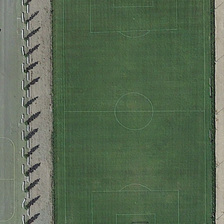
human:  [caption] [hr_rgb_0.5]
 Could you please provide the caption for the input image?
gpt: the playground is surrounded by dark green trees .

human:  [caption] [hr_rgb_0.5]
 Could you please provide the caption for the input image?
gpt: a football field is near a road with a line of small trees .

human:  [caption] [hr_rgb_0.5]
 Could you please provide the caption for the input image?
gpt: a football field is near a road with a line of small trees .

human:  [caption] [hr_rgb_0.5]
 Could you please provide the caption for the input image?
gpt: the main body of the playground is a green football field .

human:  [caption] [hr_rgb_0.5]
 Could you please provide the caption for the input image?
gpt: the main body of the playground is a green football field .